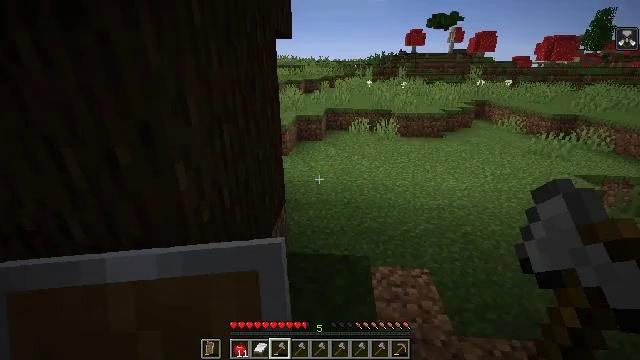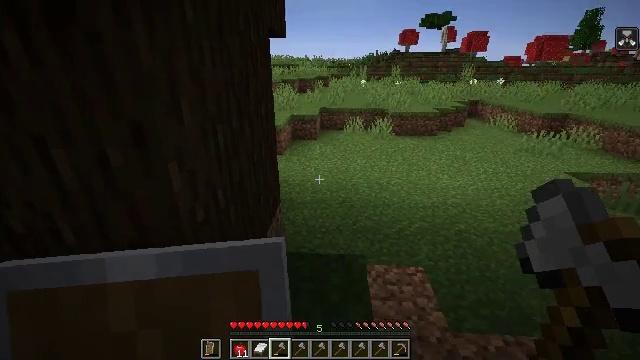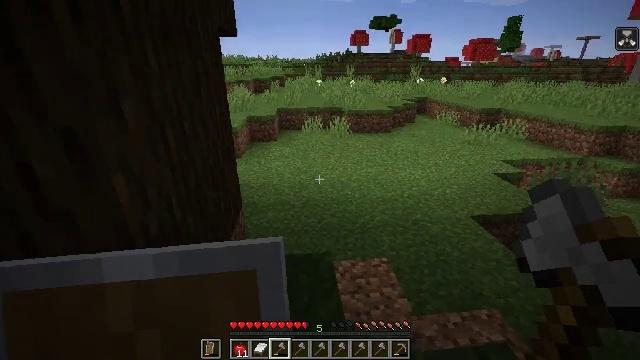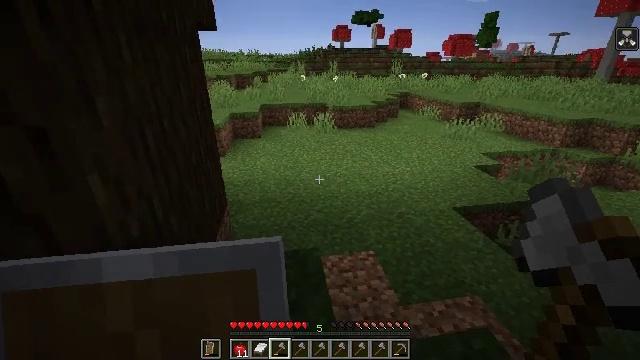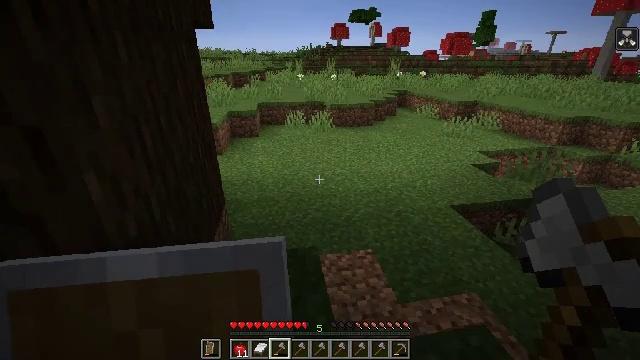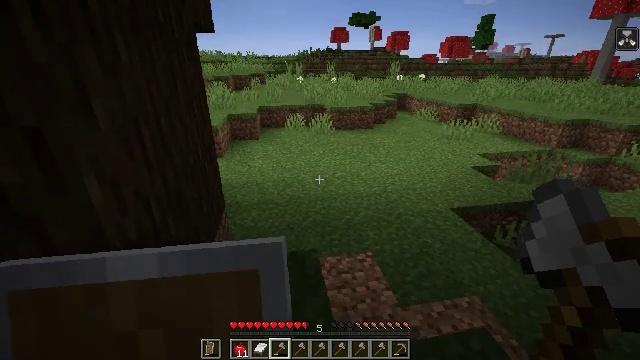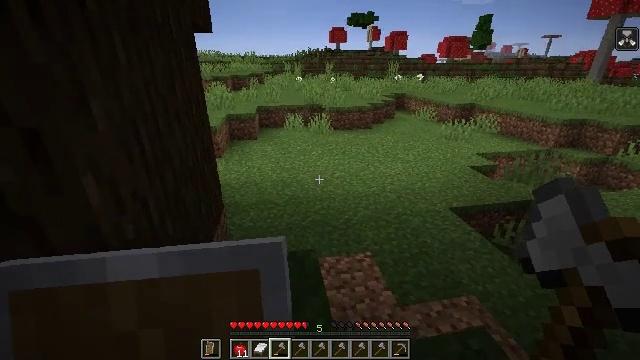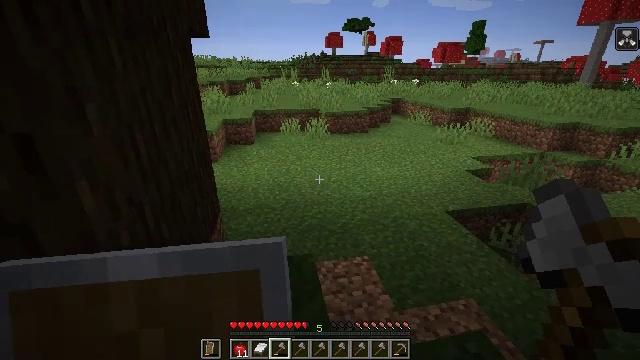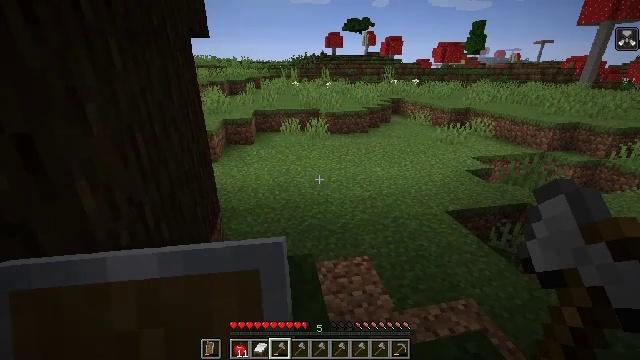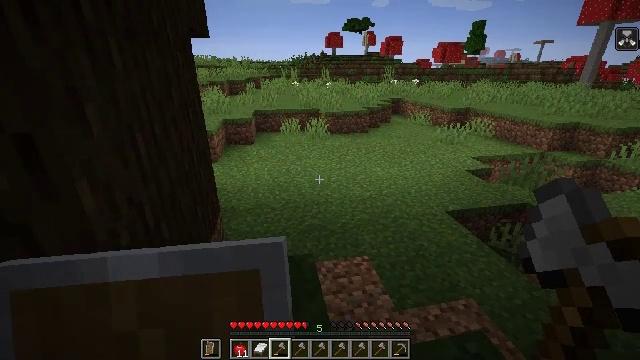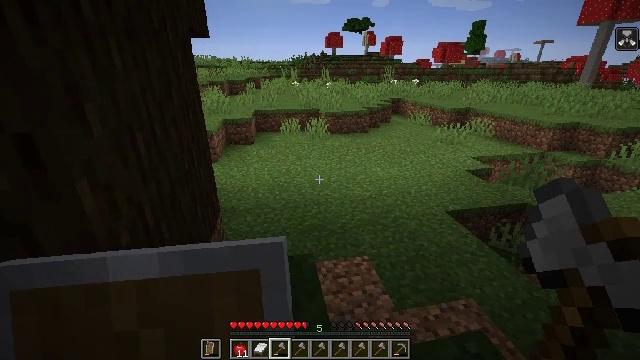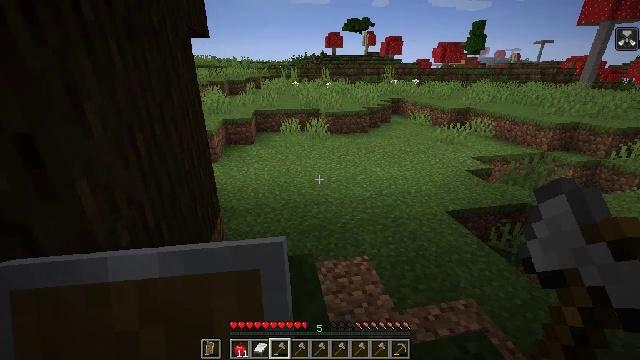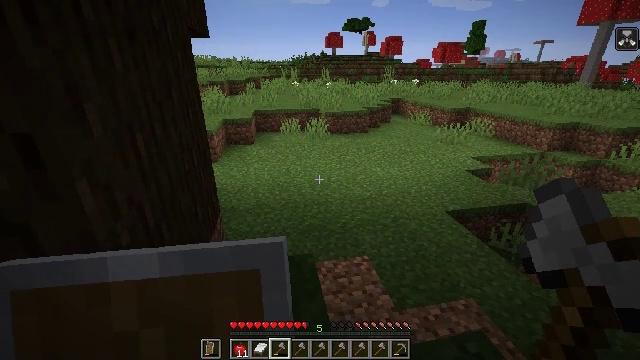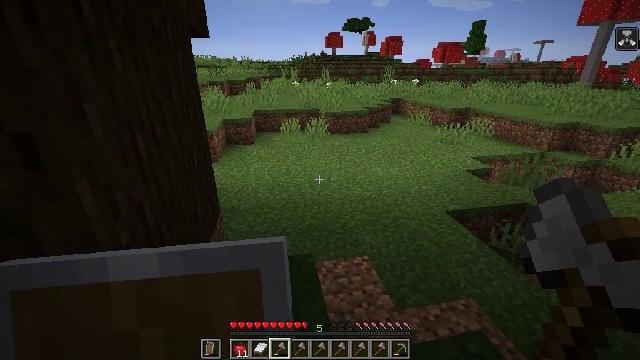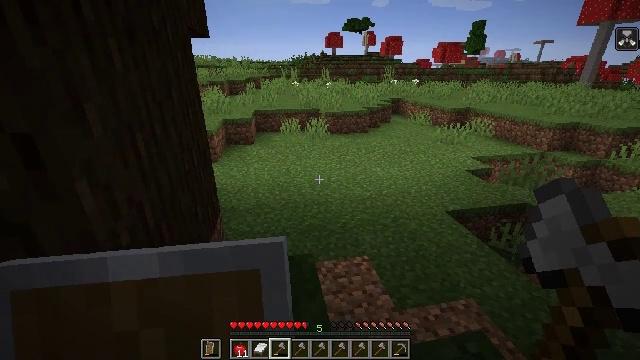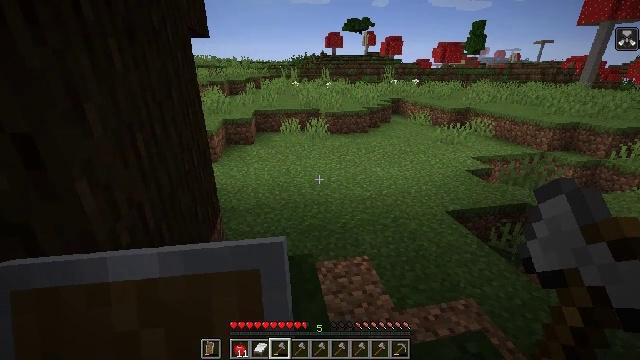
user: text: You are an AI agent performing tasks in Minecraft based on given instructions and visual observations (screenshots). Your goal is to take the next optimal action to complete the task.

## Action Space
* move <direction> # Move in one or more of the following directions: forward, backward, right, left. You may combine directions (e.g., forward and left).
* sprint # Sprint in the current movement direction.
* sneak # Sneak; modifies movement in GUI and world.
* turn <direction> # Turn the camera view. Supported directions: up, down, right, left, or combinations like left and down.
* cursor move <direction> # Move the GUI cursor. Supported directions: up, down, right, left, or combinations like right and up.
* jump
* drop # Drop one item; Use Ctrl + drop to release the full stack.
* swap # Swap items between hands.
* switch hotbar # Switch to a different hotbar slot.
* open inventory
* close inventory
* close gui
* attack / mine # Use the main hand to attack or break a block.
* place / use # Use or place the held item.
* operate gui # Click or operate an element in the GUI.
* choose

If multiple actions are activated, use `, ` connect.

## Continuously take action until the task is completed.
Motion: motion action
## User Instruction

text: Chop down the dark oak log.
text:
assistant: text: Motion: turn right
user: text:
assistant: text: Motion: turn right
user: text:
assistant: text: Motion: turn right
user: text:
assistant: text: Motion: no_op
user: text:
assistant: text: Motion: no_op
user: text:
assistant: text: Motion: no_op
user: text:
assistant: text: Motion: no_op
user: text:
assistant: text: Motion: no_op
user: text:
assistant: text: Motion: no_op
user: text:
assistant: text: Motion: no_op
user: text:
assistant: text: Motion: no_op
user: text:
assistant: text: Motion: no_op
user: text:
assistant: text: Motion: no_op
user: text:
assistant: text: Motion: no_op
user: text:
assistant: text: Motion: no_op
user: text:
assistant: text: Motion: no_op
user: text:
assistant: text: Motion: no_op
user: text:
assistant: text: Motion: no_op
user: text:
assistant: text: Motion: no_op
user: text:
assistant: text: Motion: no_op
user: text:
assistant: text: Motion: no_op
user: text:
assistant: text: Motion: no_op
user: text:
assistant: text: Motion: no_op
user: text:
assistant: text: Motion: no_op
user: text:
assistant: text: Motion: no_op
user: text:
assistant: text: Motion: no_op
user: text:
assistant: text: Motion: no_op
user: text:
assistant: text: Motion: no_op
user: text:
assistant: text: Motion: no_op
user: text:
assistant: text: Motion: no_op